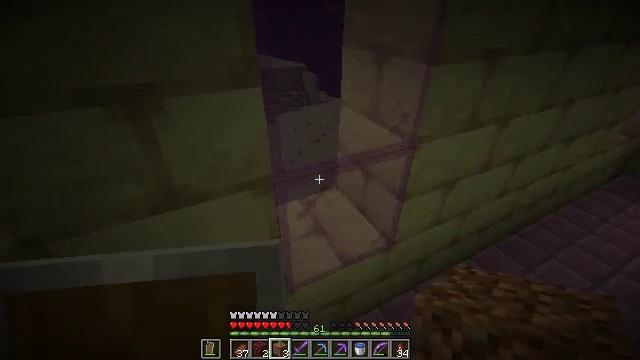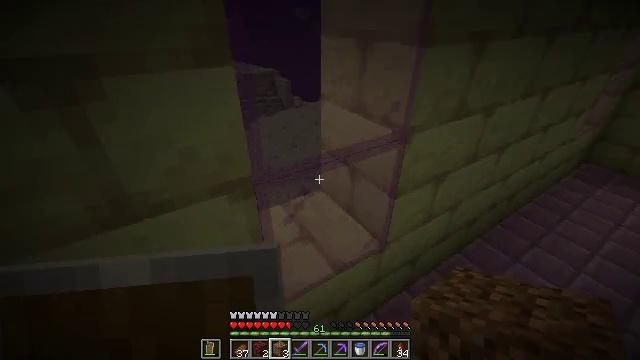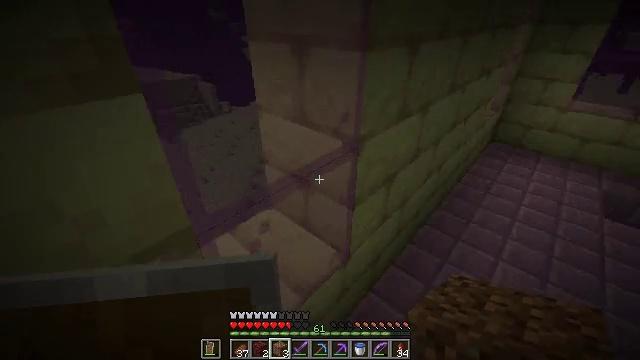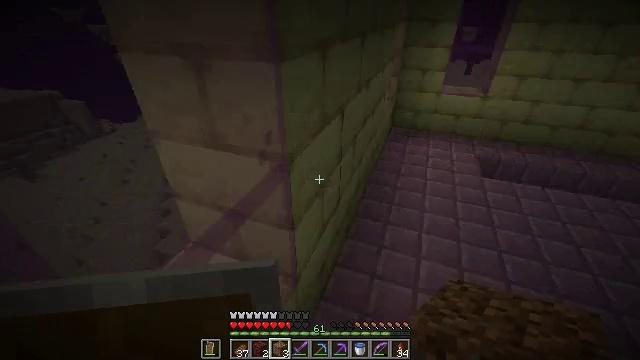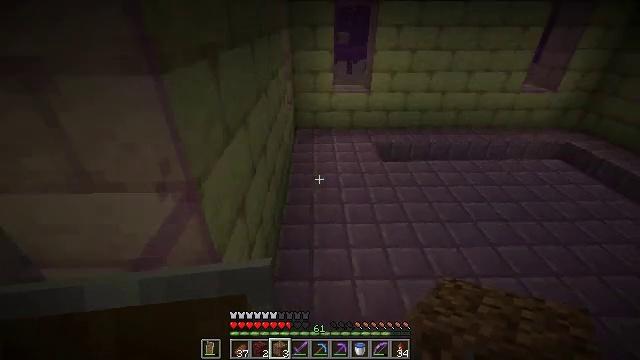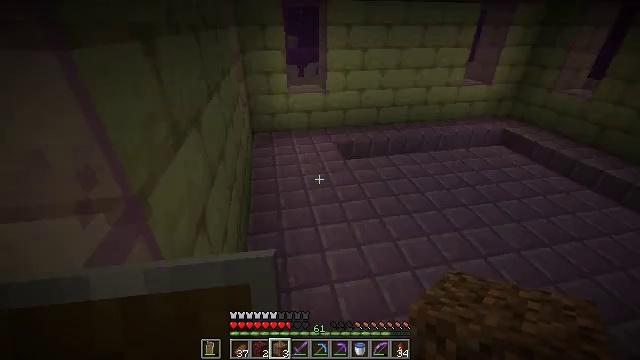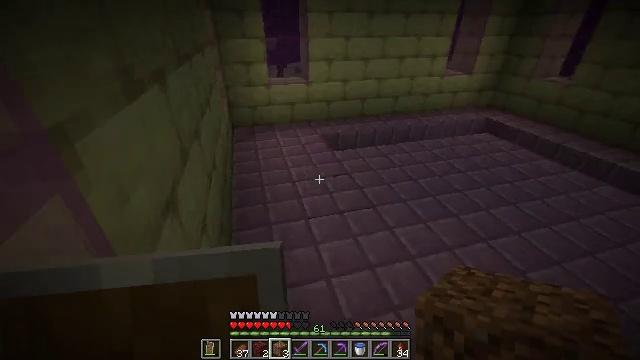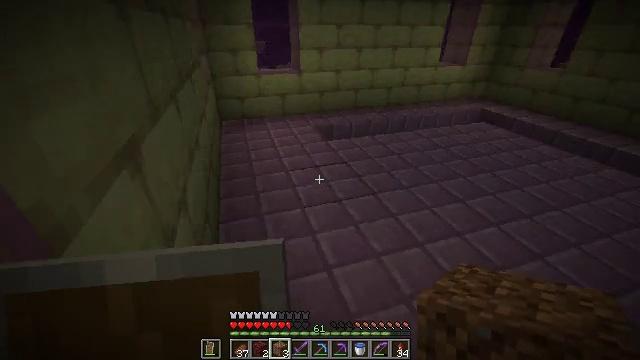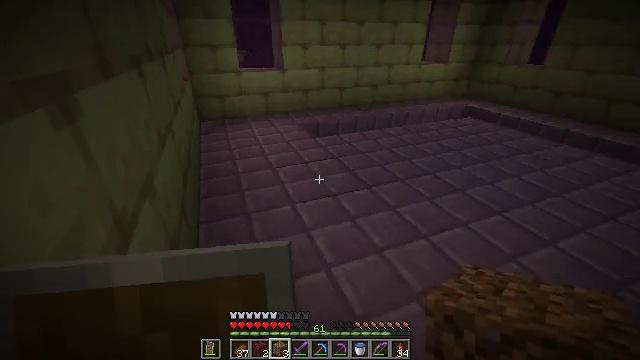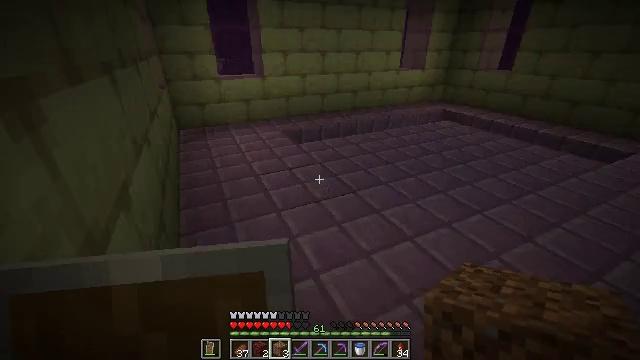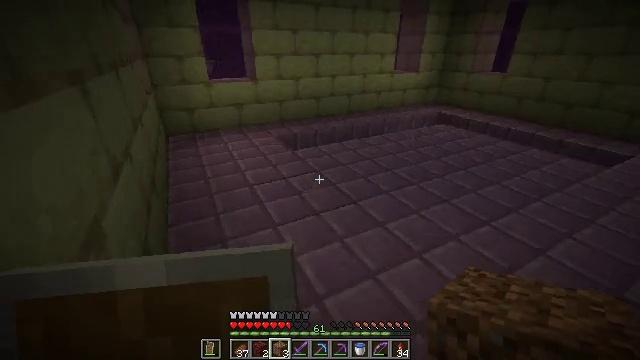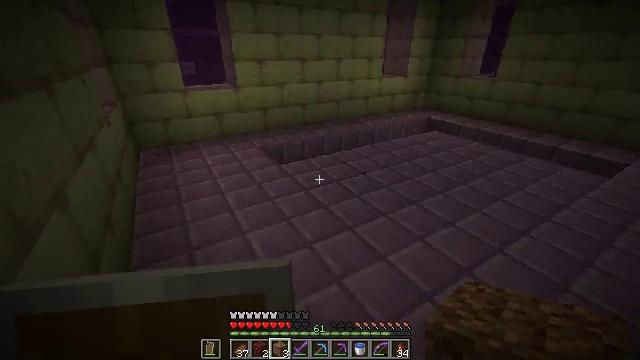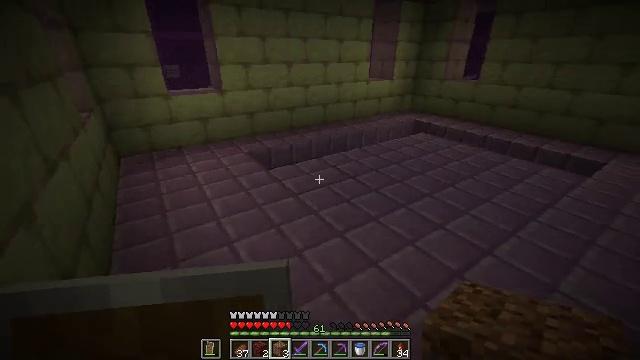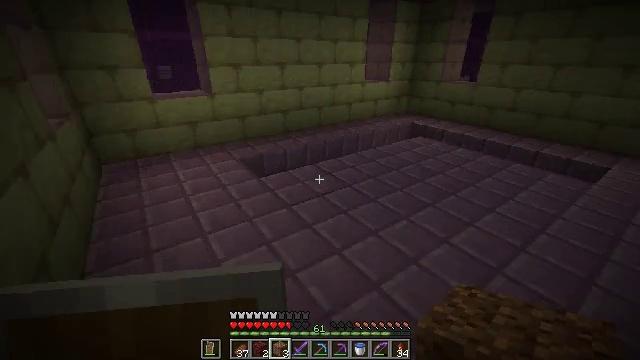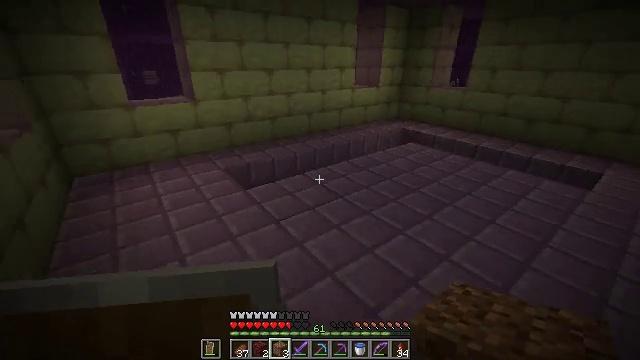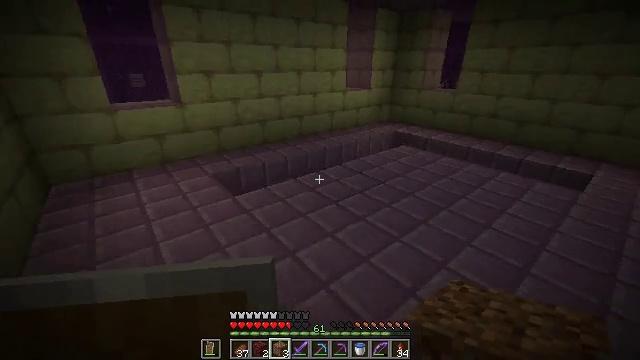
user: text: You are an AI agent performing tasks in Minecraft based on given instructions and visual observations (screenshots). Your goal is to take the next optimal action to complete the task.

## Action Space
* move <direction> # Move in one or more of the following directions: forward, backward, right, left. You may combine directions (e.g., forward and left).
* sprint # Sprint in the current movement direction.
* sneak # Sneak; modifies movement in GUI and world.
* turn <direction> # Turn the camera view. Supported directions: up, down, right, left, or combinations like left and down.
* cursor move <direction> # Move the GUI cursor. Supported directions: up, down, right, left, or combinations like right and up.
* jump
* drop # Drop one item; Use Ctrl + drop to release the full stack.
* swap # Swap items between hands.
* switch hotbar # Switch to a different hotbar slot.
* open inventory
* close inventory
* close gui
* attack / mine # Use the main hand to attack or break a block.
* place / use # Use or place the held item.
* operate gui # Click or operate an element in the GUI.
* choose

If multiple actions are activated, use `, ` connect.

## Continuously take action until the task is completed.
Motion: motion action
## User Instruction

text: Gather an end rod from the structure.
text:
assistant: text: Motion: move forward, turn right and up
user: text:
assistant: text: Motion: move forward, turn right
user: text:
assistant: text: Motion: move forward, turn right
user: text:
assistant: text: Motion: move forward, turn right and up
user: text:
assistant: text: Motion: move forward, turn right
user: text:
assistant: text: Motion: move forward, turn right
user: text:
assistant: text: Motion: move forward, turn right
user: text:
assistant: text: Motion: move forward, turn right and up
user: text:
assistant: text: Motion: move forward, turn right and up
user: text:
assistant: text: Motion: move forward, turn right
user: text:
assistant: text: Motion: move forward, turn right
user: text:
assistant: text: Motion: move forward, turn right
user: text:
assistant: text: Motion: move forward, turn right
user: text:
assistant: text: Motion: move forward, turn right
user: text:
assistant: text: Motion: move forward and move left, turn right
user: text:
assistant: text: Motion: move forward and move left, turn right
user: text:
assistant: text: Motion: move forward and move left, turn right
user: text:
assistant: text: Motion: move forward and move left, turn right
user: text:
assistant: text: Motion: move forward and move left
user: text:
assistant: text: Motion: move forward and move left, turn right
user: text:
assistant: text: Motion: move forward and move left, turn right
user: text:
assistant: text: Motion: move forward and move left, turn right
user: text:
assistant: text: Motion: move forward and move left, turn right
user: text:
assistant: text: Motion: move forward and move left, turn right
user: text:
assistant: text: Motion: move forward and move left, turn right
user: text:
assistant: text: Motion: move forward and move left, turn right
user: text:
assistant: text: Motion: move forward and move left, turn right
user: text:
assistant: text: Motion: move forward and move left, turn right
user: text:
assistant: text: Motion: move forward and move left, turn right
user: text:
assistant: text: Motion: move forward, turn right